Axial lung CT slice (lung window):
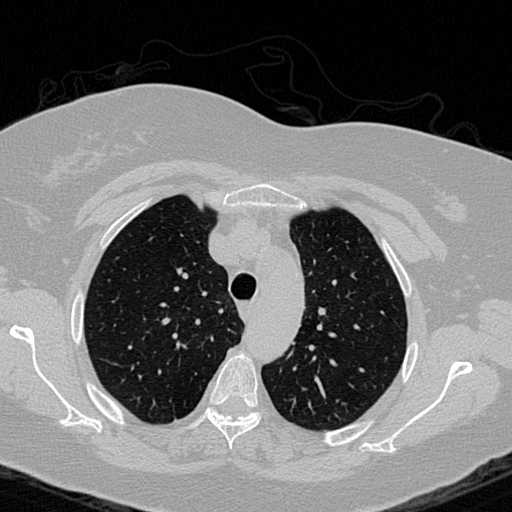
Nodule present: no